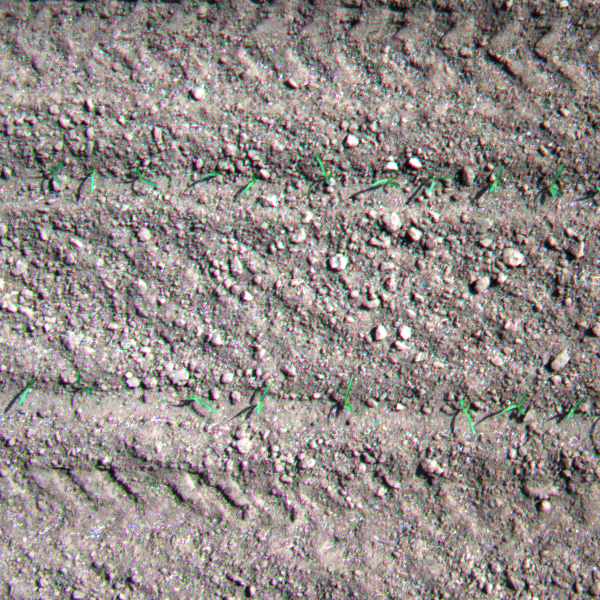
Acquisition date: 2023-05-25
Tile: 0476
Annotated plant instances:
label: maize
label: amaranth
label: weed_other
label: maize
label: maize
label: maize
label: maize
label: maize
label: maize
label: weed_other
label: weed_other
label: weed_other
label: weed_other
label: amaranth
label: amaranth
label: weed_other
label: weed_other
label: weed_other
label: weed_other
label: weed_other
label: amaranth
label: weed_other
label: weed_other
label: weed_other
label: weed_other
label: weed_other
label: weed_other
label: weed_other
label: weed_other
label: weed_other
label: weed_other
label: weed_other
label: weed_other
label: weed_other
label: weed_other
label: weed_other
label: weed_other
label: weed_other
label: weed_other
label: weed_other
label: maize
label: weed_other
label: weed_other
label: weed_other
label: weed_other
label: weed_other
label: weed_other
label: weed_other
label: weed_other
label: weed_other
label: maize
label: maize
label: weed_other
label: maize
label: weed_other
label: weed_other
label: weed_other
label: weed_other
label: maize
label: maize
label: weed_other
label: weed_other
label: weed_other
label: weed_other
label: weed_other
label: weed_other
label: weed_other
label: weed_other
label: weed_other
label: weed_other
label: weed_other
label: weed_other
label: weed_other
label: weed_other
label: weed_other
label: weed_other
label: weed_other
label: weed_other
label: weed_other
label: amaranth
label: weed_other
label: weed_other
label: amaranth
label: barnyard_grass
label: maize
label: maize
label: amaranth
label: maize
label: maize
label: weed_other
label: maize
label: weed_other
label: weed_other
label: weed_other
label: weed_other
label: weed_other
label: barnyard_grass
label: amaranth
label: amaranth
label: weed_other
label: weed_other